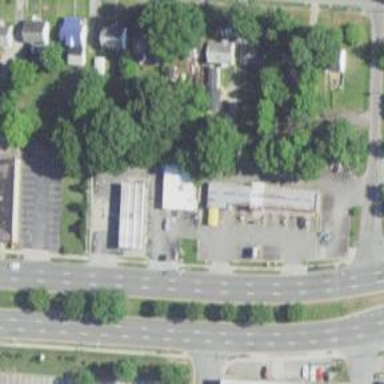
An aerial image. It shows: Convenience shop.